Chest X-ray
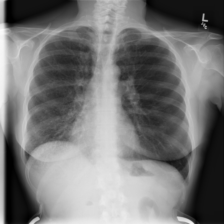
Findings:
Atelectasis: negative
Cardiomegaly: negative
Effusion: negative
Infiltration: negative
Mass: negative
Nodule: negative
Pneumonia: negative
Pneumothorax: negative
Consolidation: negative
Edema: negative
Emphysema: negative
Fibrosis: negative
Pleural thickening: negative
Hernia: negative